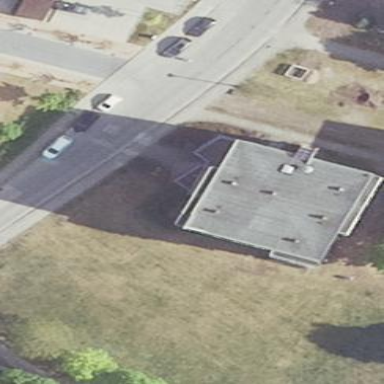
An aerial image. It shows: Apartment building with flat roof.